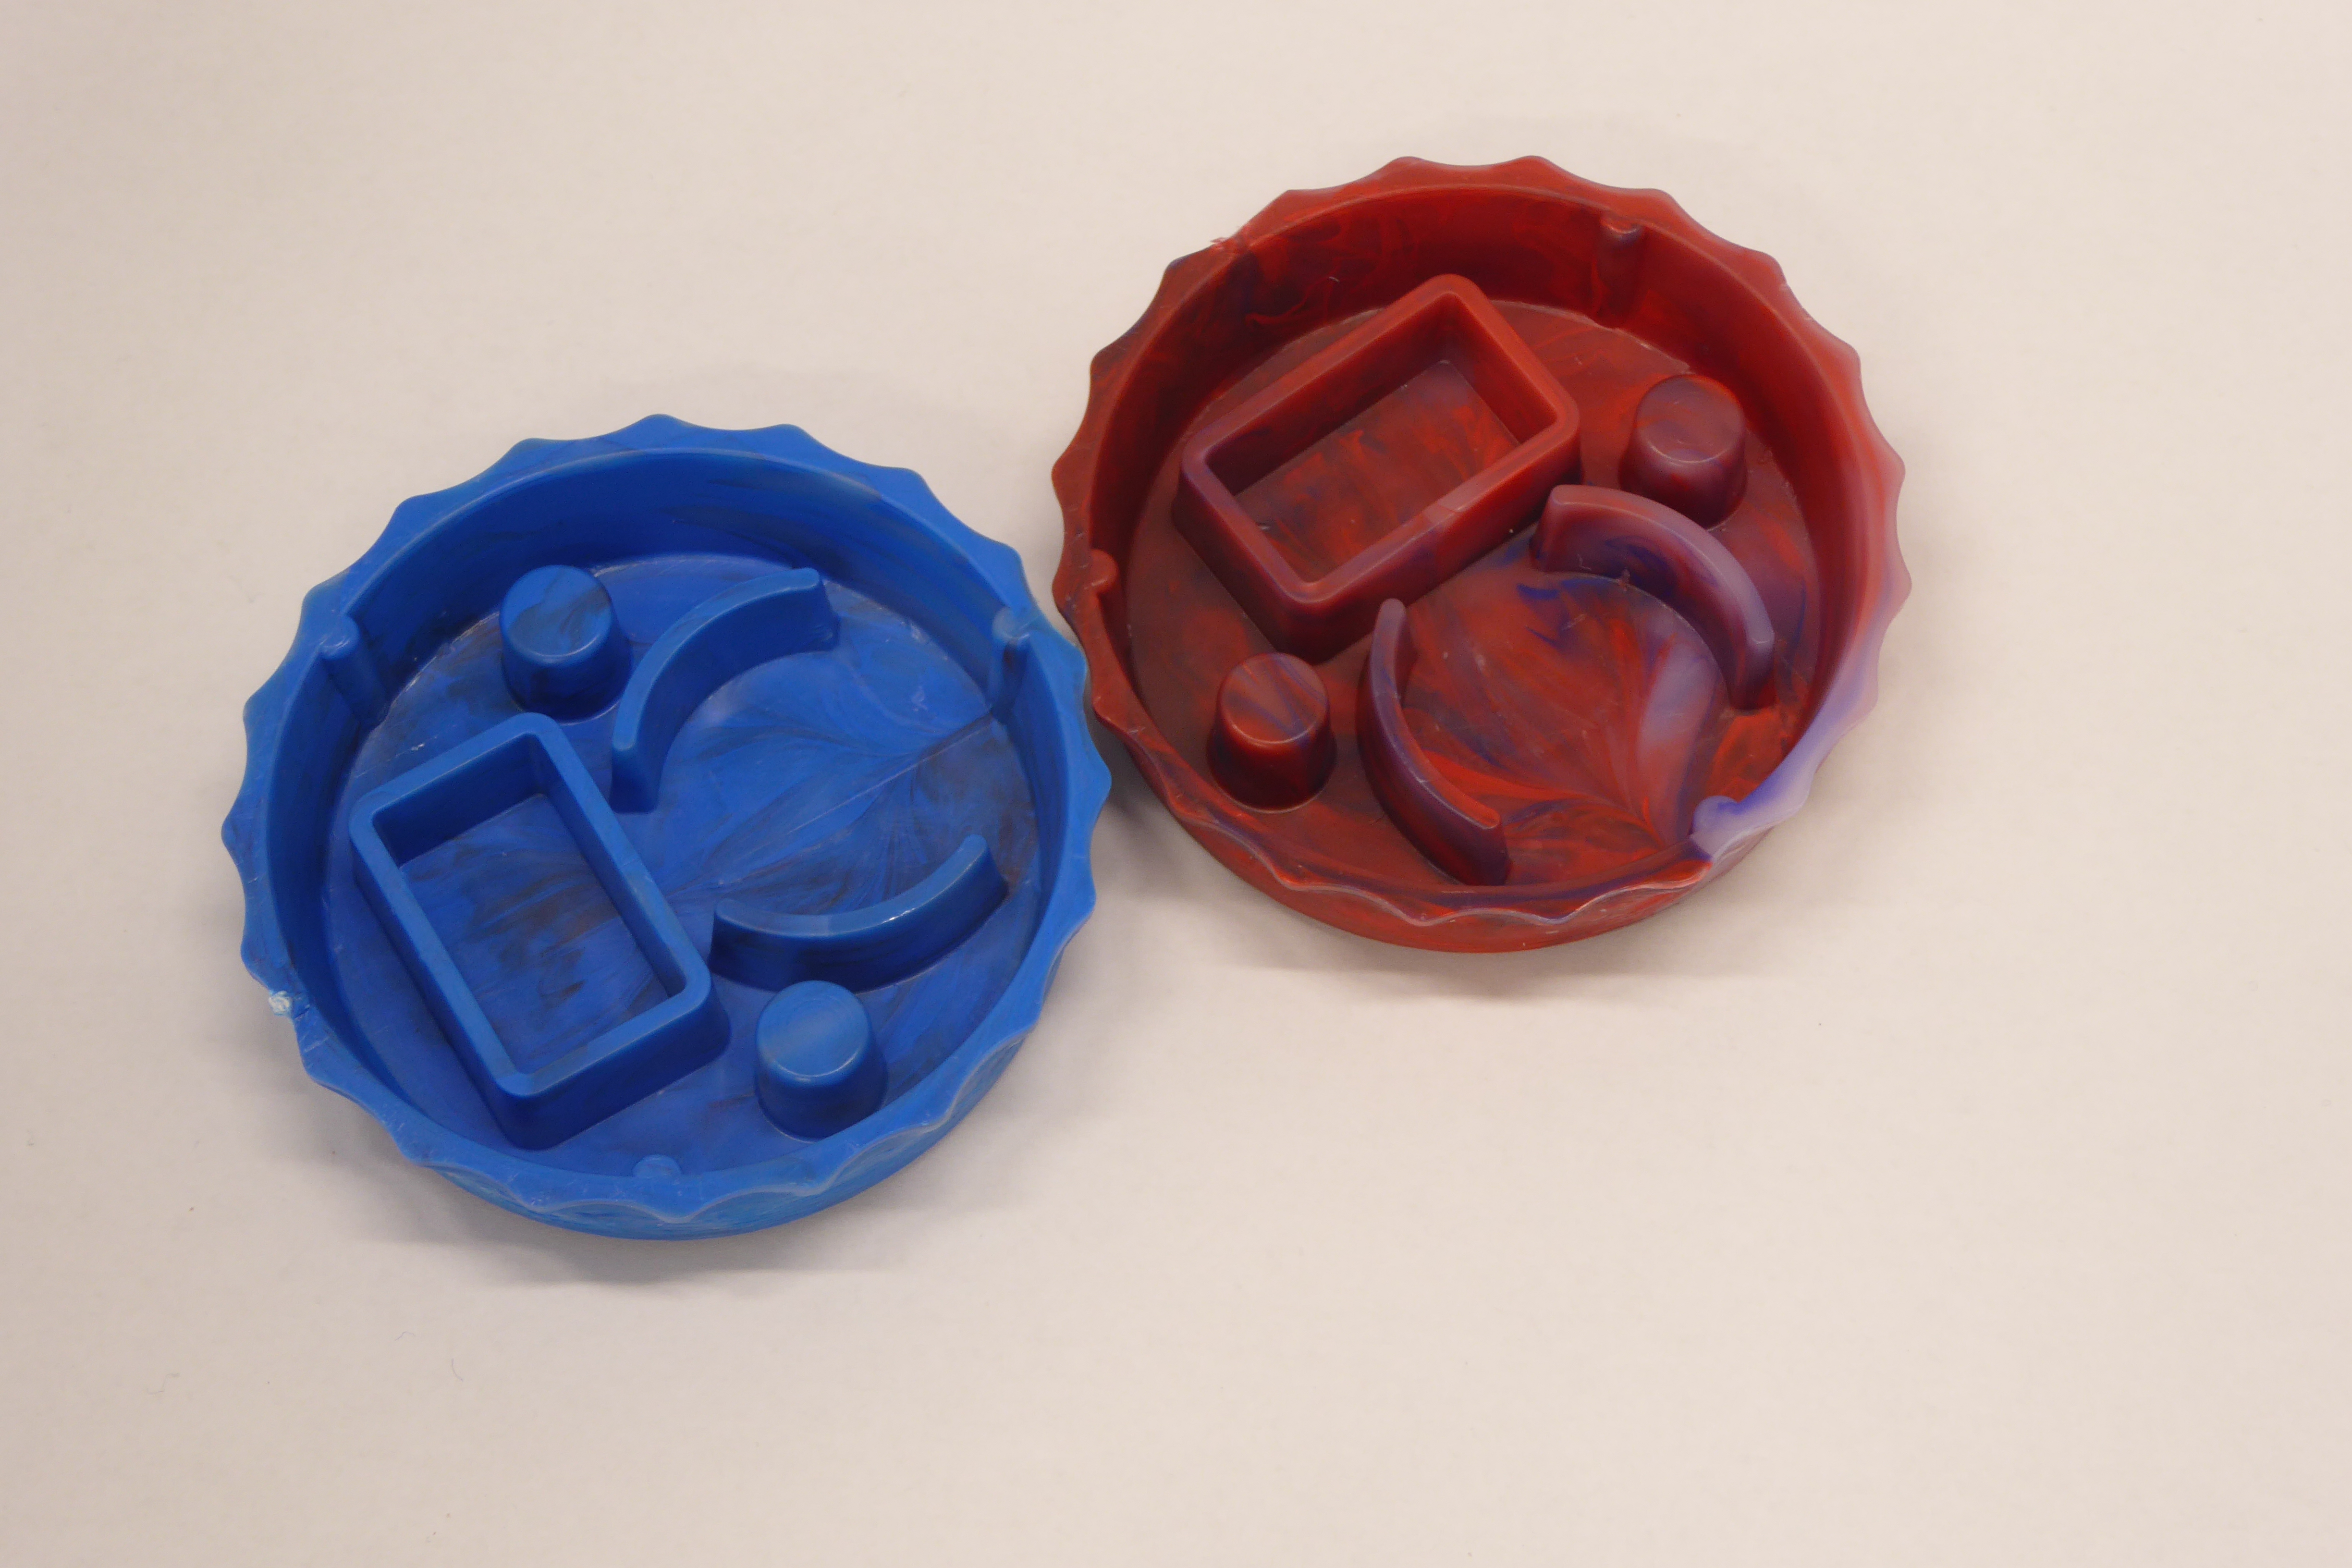
Label: Bottle Opener - Cover